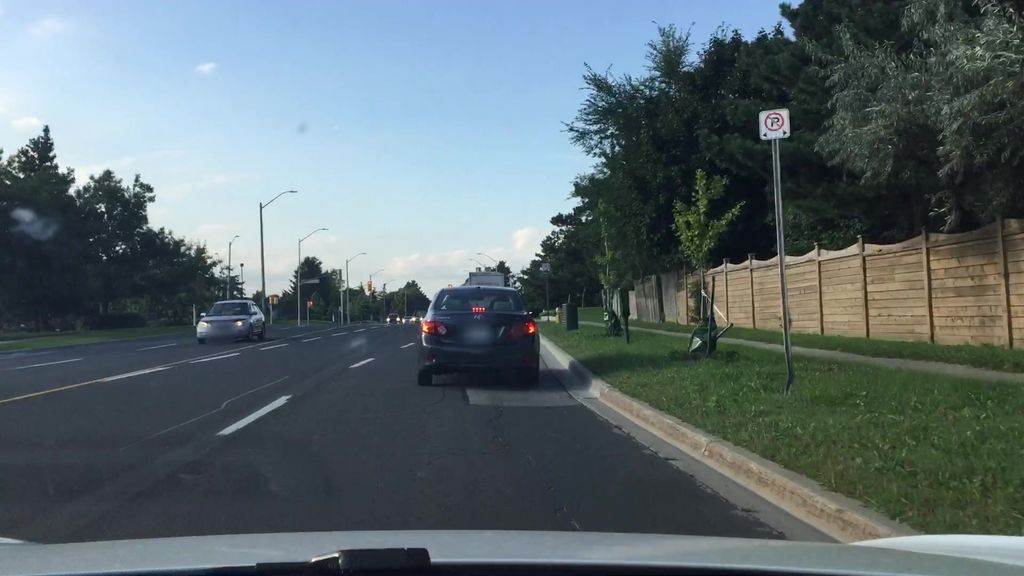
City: toronto